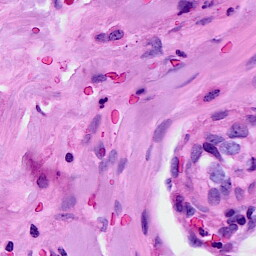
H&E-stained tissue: Breast